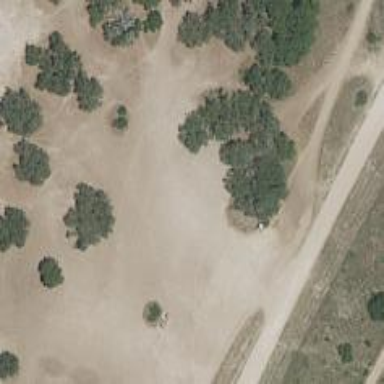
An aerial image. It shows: Campsite designated for tourism.